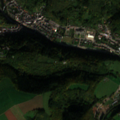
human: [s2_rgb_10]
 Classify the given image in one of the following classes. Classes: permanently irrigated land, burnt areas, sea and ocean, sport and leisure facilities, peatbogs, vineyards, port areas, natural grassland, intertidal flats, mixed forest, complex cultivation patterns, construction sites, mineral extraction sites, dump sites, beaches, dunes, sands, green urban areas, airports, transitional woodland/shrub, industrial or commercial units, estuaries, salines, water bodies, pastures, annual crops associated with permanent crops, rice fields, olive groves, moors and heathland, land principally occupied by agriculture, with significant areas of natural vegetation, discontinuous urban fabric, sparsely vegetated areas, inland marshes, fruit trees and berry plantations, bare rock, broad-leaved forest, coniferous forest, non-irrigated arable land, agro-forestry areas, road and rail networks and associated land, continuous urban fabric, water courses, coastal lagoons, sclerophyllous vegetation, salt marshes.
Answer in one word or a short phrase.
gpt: discontinuous urban fabric, non-irrigated arable land, pastures, broad-leaved forest, mixed forest